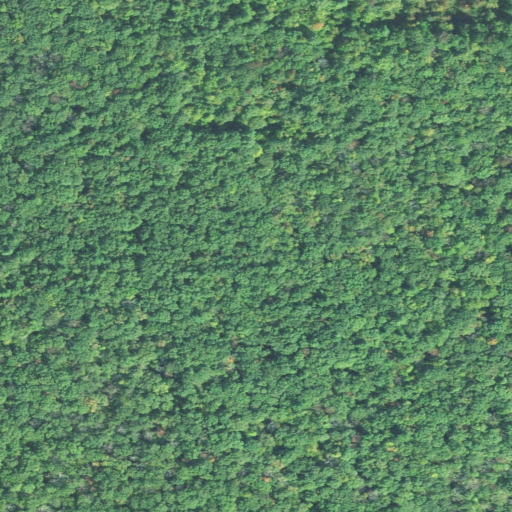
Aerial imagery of mountain in Connecticut named Sherman Hill containing deciduous forest, woody wetlands, and mixed forest